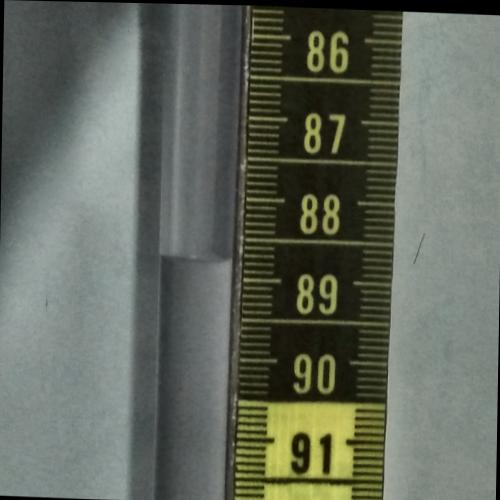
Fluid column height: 88.8 cm